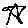
Label: star